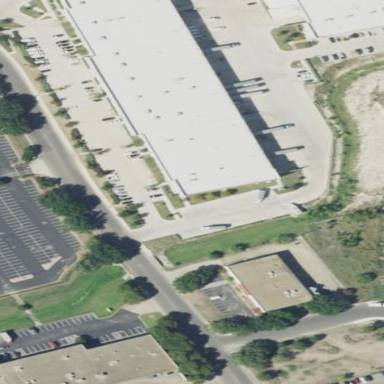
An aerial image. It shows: Warehouse.